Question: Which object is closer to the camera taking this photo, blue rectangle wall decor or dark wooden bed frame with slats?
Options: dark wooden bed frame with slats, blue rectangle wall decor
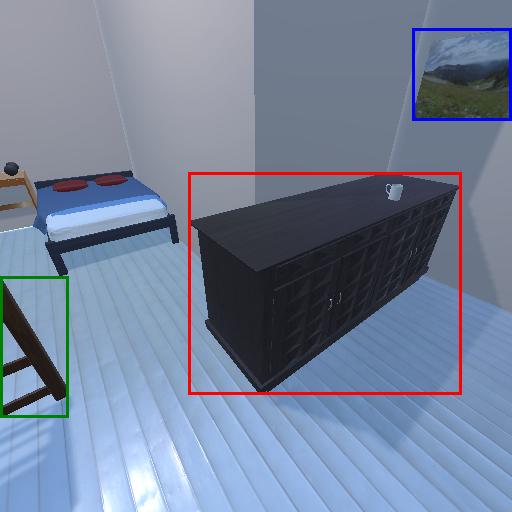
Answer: dark wooden bed frame with slats